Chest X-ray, PA view. Patient: 43 years old, sex F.
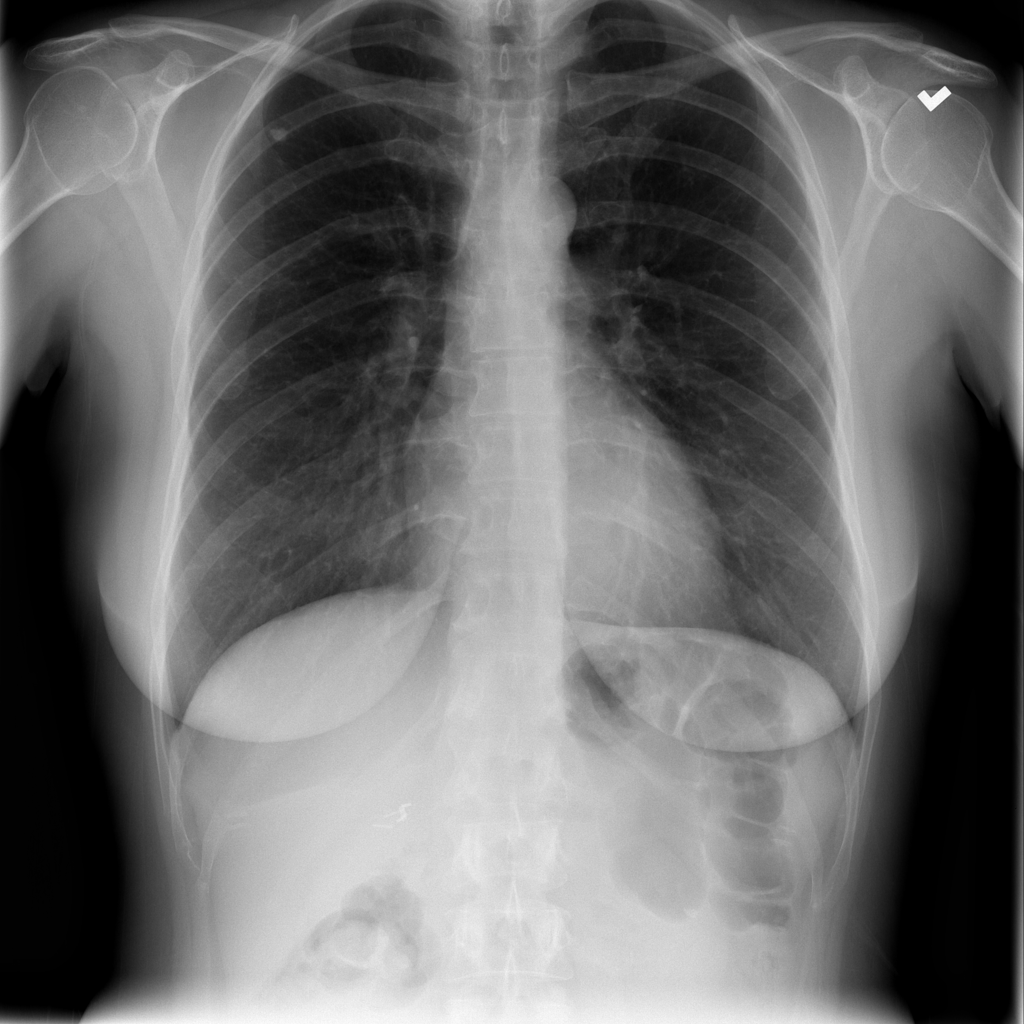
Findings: Nodule